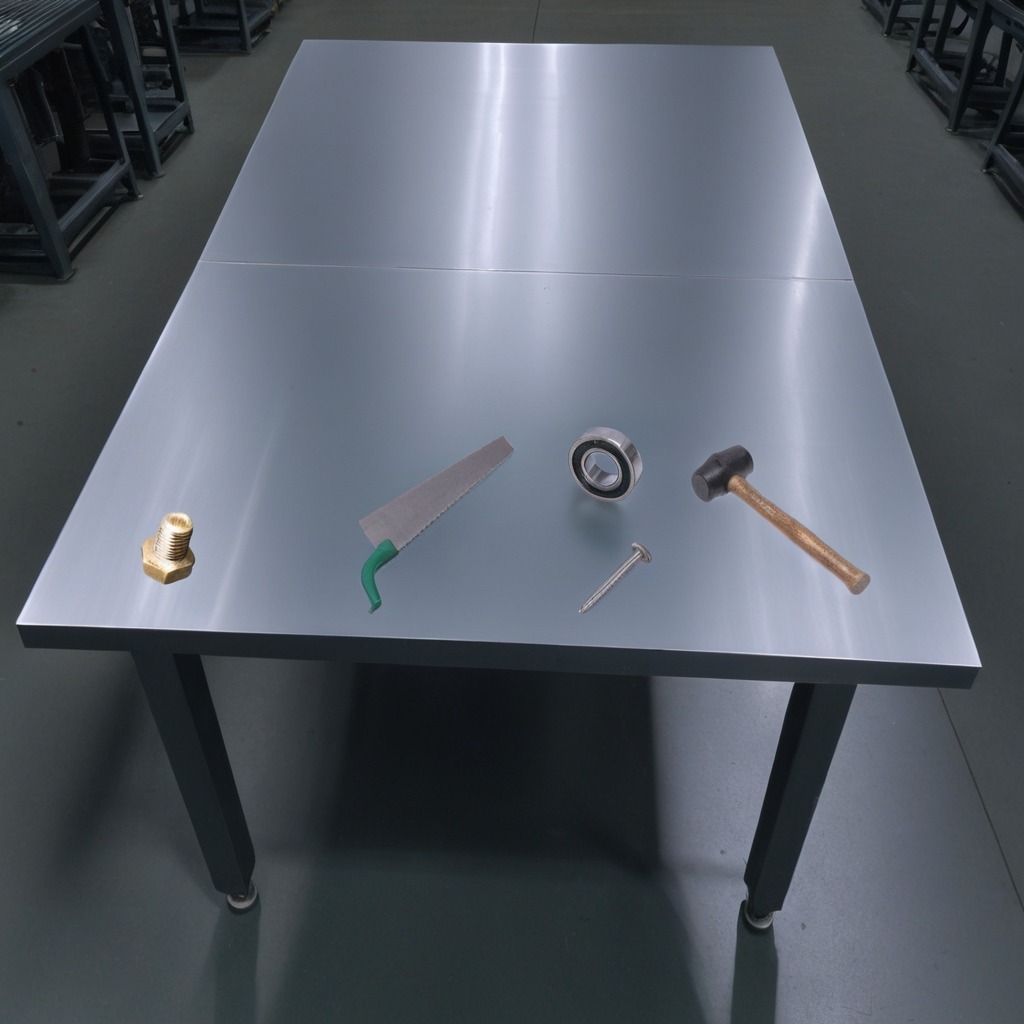
A metal ball bearing, a metal machine screw, a hammer, an iron nail, and a handheld metal saw are lying on the clean empty table in the evening.